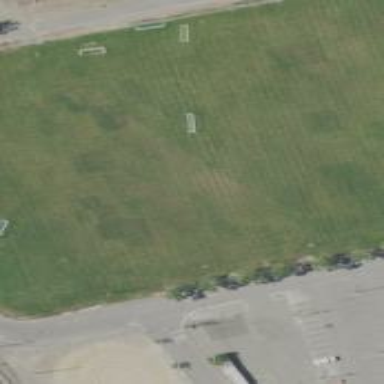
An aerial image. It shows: Football pitch for leisure sports.